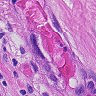
Metastatic tissue present: yes